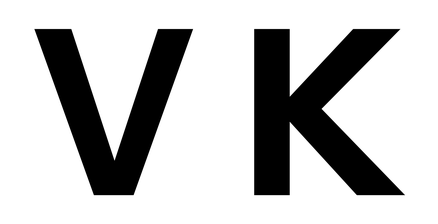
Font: InstrumentSans_Bold